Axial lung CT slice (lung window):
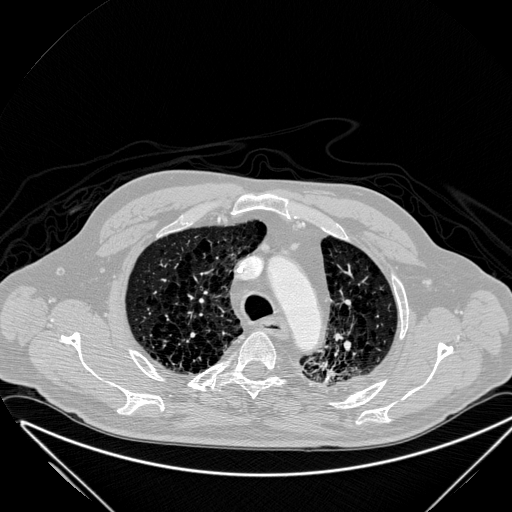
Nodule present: no